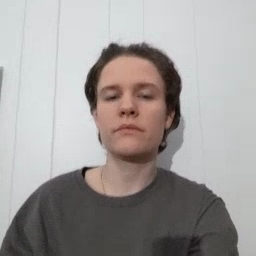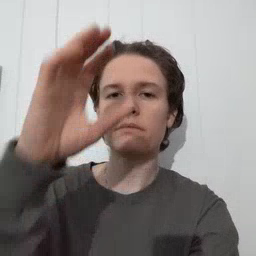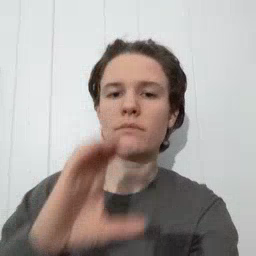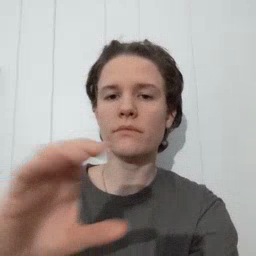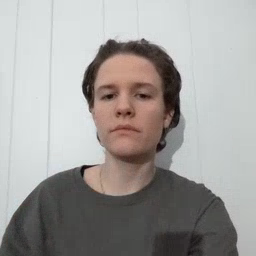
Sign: chocolate